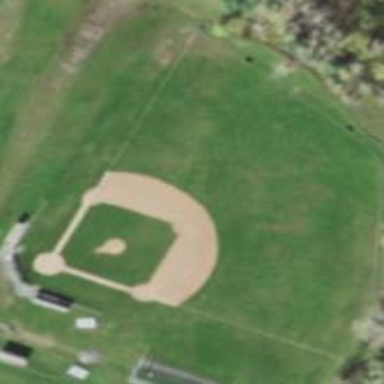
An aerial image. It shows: Baseball pitch for leisure land activities.